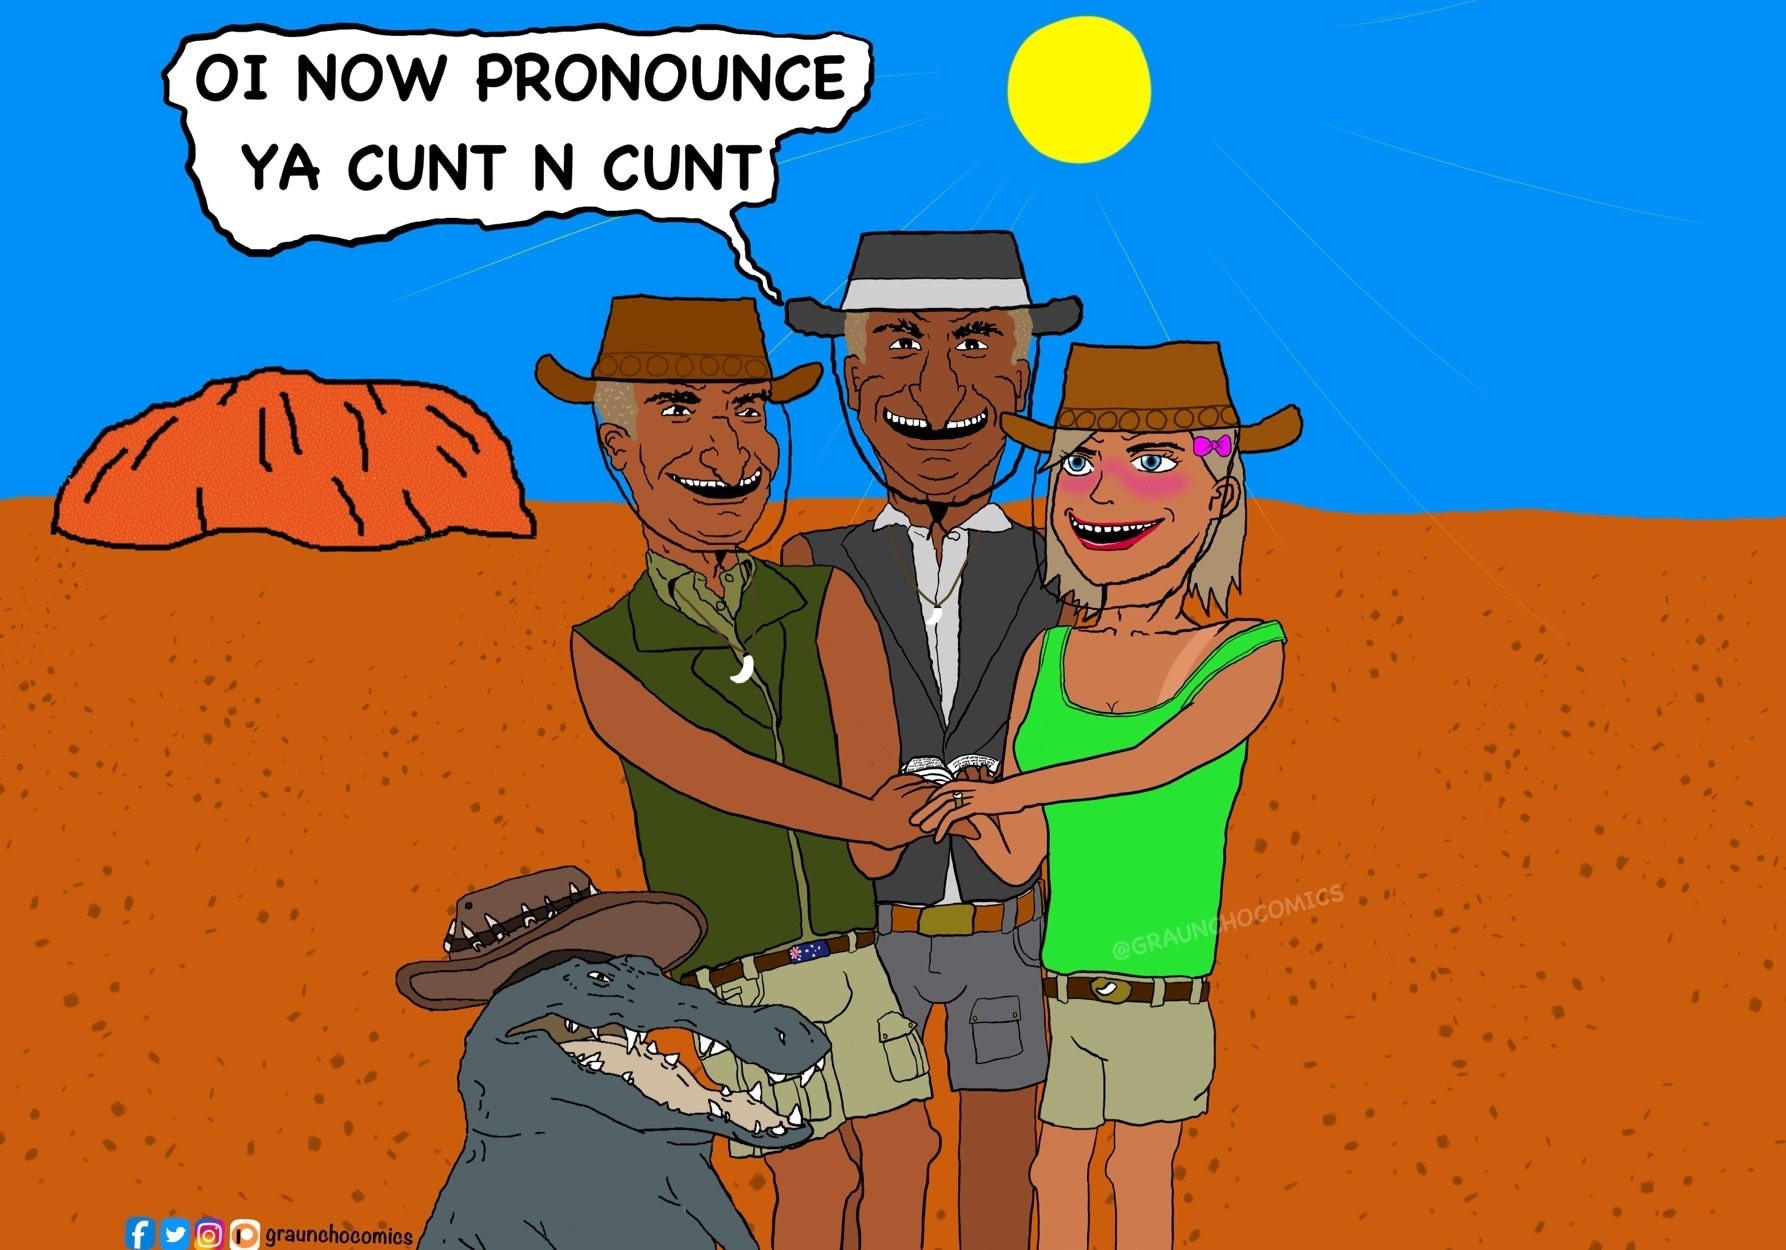
Label: 5_Wojak_with_Background